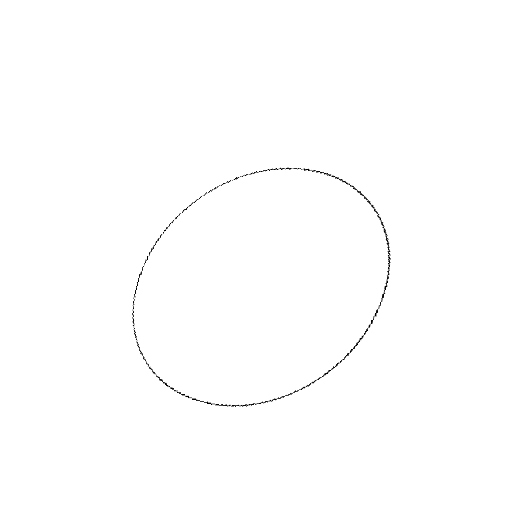
Crossing number: 0